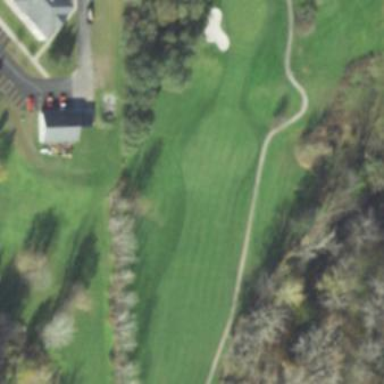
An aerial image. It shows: Grassy area designated as golf fairway.